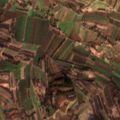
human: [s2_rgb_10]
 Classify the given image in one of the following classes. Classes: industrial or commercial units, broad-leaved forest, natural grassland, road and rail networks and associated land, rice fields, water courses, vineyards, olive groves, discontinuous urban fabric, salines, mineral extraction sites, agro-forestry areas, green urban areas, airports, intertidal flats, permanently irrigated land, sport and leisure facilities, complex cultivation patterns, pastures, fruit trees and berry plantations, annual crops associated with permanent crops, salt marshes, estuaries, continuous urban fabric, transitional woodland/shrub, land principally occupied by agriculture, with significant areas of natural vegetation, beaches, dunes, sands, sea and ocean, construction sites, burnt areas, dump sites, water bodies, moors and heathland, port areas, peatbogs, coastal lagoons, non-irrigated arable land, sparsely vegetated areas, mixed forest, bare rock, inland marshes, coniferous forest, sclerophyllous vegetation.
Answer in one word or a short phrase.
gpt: non-irrigated arable land, land principally occupied by agriculture, with significant areas of natural vegetation, transitional woodland/shrub